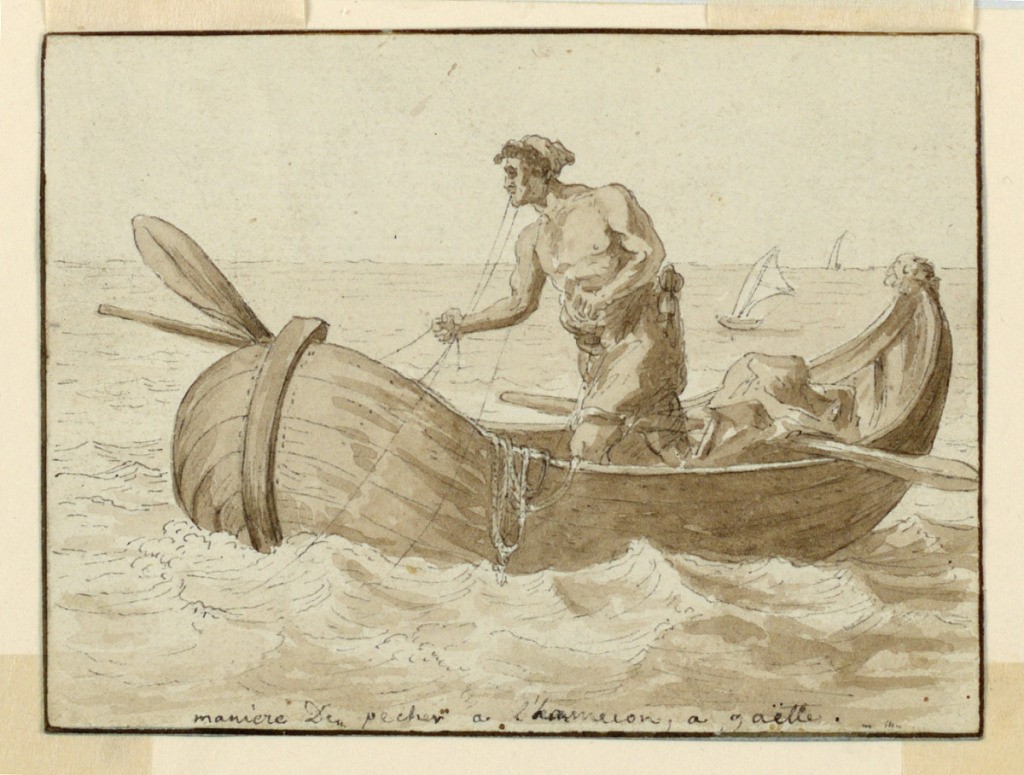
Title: Fisherman from Gaëta, Italy
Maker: Charles Joseph Hullmandel, British, 1789–1850
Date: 1800–1825
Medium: Pen and Chinese ink, brush and brown watercolor on paper, mounted
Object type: Drawing
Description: A man stands in a rowing boat holding ropes with hands and mouth. The sailboats are shown in the background. Caption: "Manière de pêcher a l'hameçon, a Gaëtte."